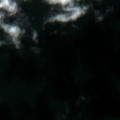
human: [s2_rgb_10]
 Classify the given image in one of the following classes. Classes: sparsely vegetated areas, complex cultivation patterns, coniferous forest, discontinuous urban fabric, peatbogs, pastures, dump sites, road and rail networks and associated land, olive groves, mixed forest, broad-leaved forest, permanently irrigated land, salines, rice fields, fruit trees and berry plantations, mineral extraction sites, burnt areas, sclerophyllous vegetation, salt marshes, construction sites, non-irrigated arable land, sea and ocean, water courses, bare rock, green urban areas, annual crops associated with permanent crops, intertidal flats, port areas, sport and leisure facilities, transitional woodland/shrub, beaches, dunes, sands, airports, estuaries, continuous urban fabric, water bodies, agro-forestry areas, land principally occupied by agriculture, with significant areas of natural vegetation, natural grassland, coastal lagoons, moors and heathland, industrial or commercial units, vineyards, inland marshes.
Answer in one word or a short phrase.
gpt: sea and ocean